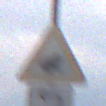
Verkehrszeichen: AmphibienwanderungLinks
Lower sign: RichtungsangabeDurchPfeile2
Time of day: MorningAfternoon
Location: Outdoor (Nature)
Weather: Overcast
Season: NotSpecified
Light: Natural